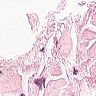
Metastatic tissue present: no